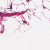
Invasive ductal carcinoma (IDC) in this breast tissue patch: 0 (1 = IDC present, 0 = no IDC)